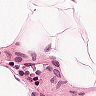
Metastatic tissue present: no